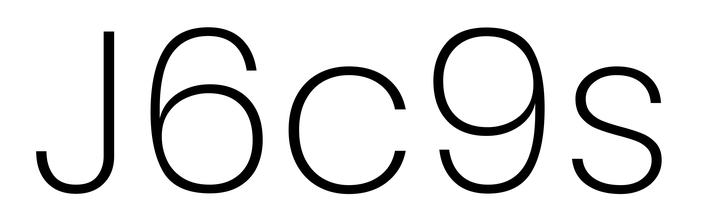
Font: Poppins-ExtraLight